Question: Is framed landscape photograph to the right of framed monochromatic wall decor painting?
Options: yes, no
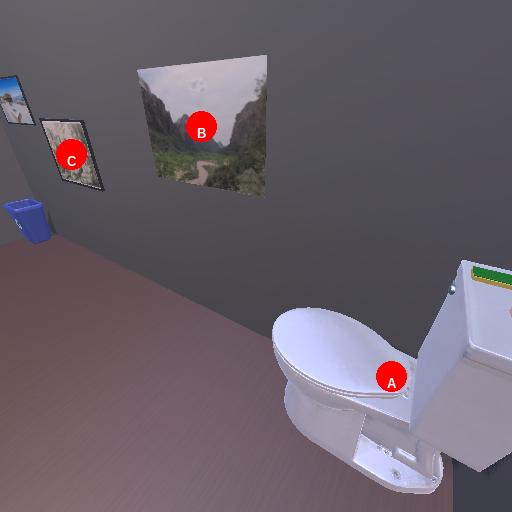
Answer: yes